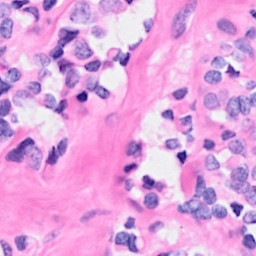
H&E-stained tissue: Breast